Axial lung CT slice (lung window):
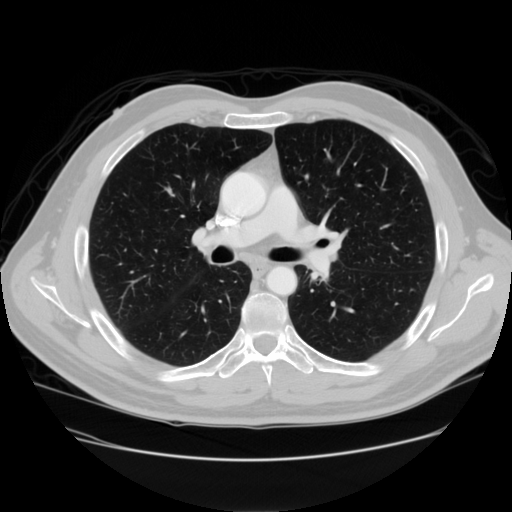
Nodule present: no